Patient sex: F
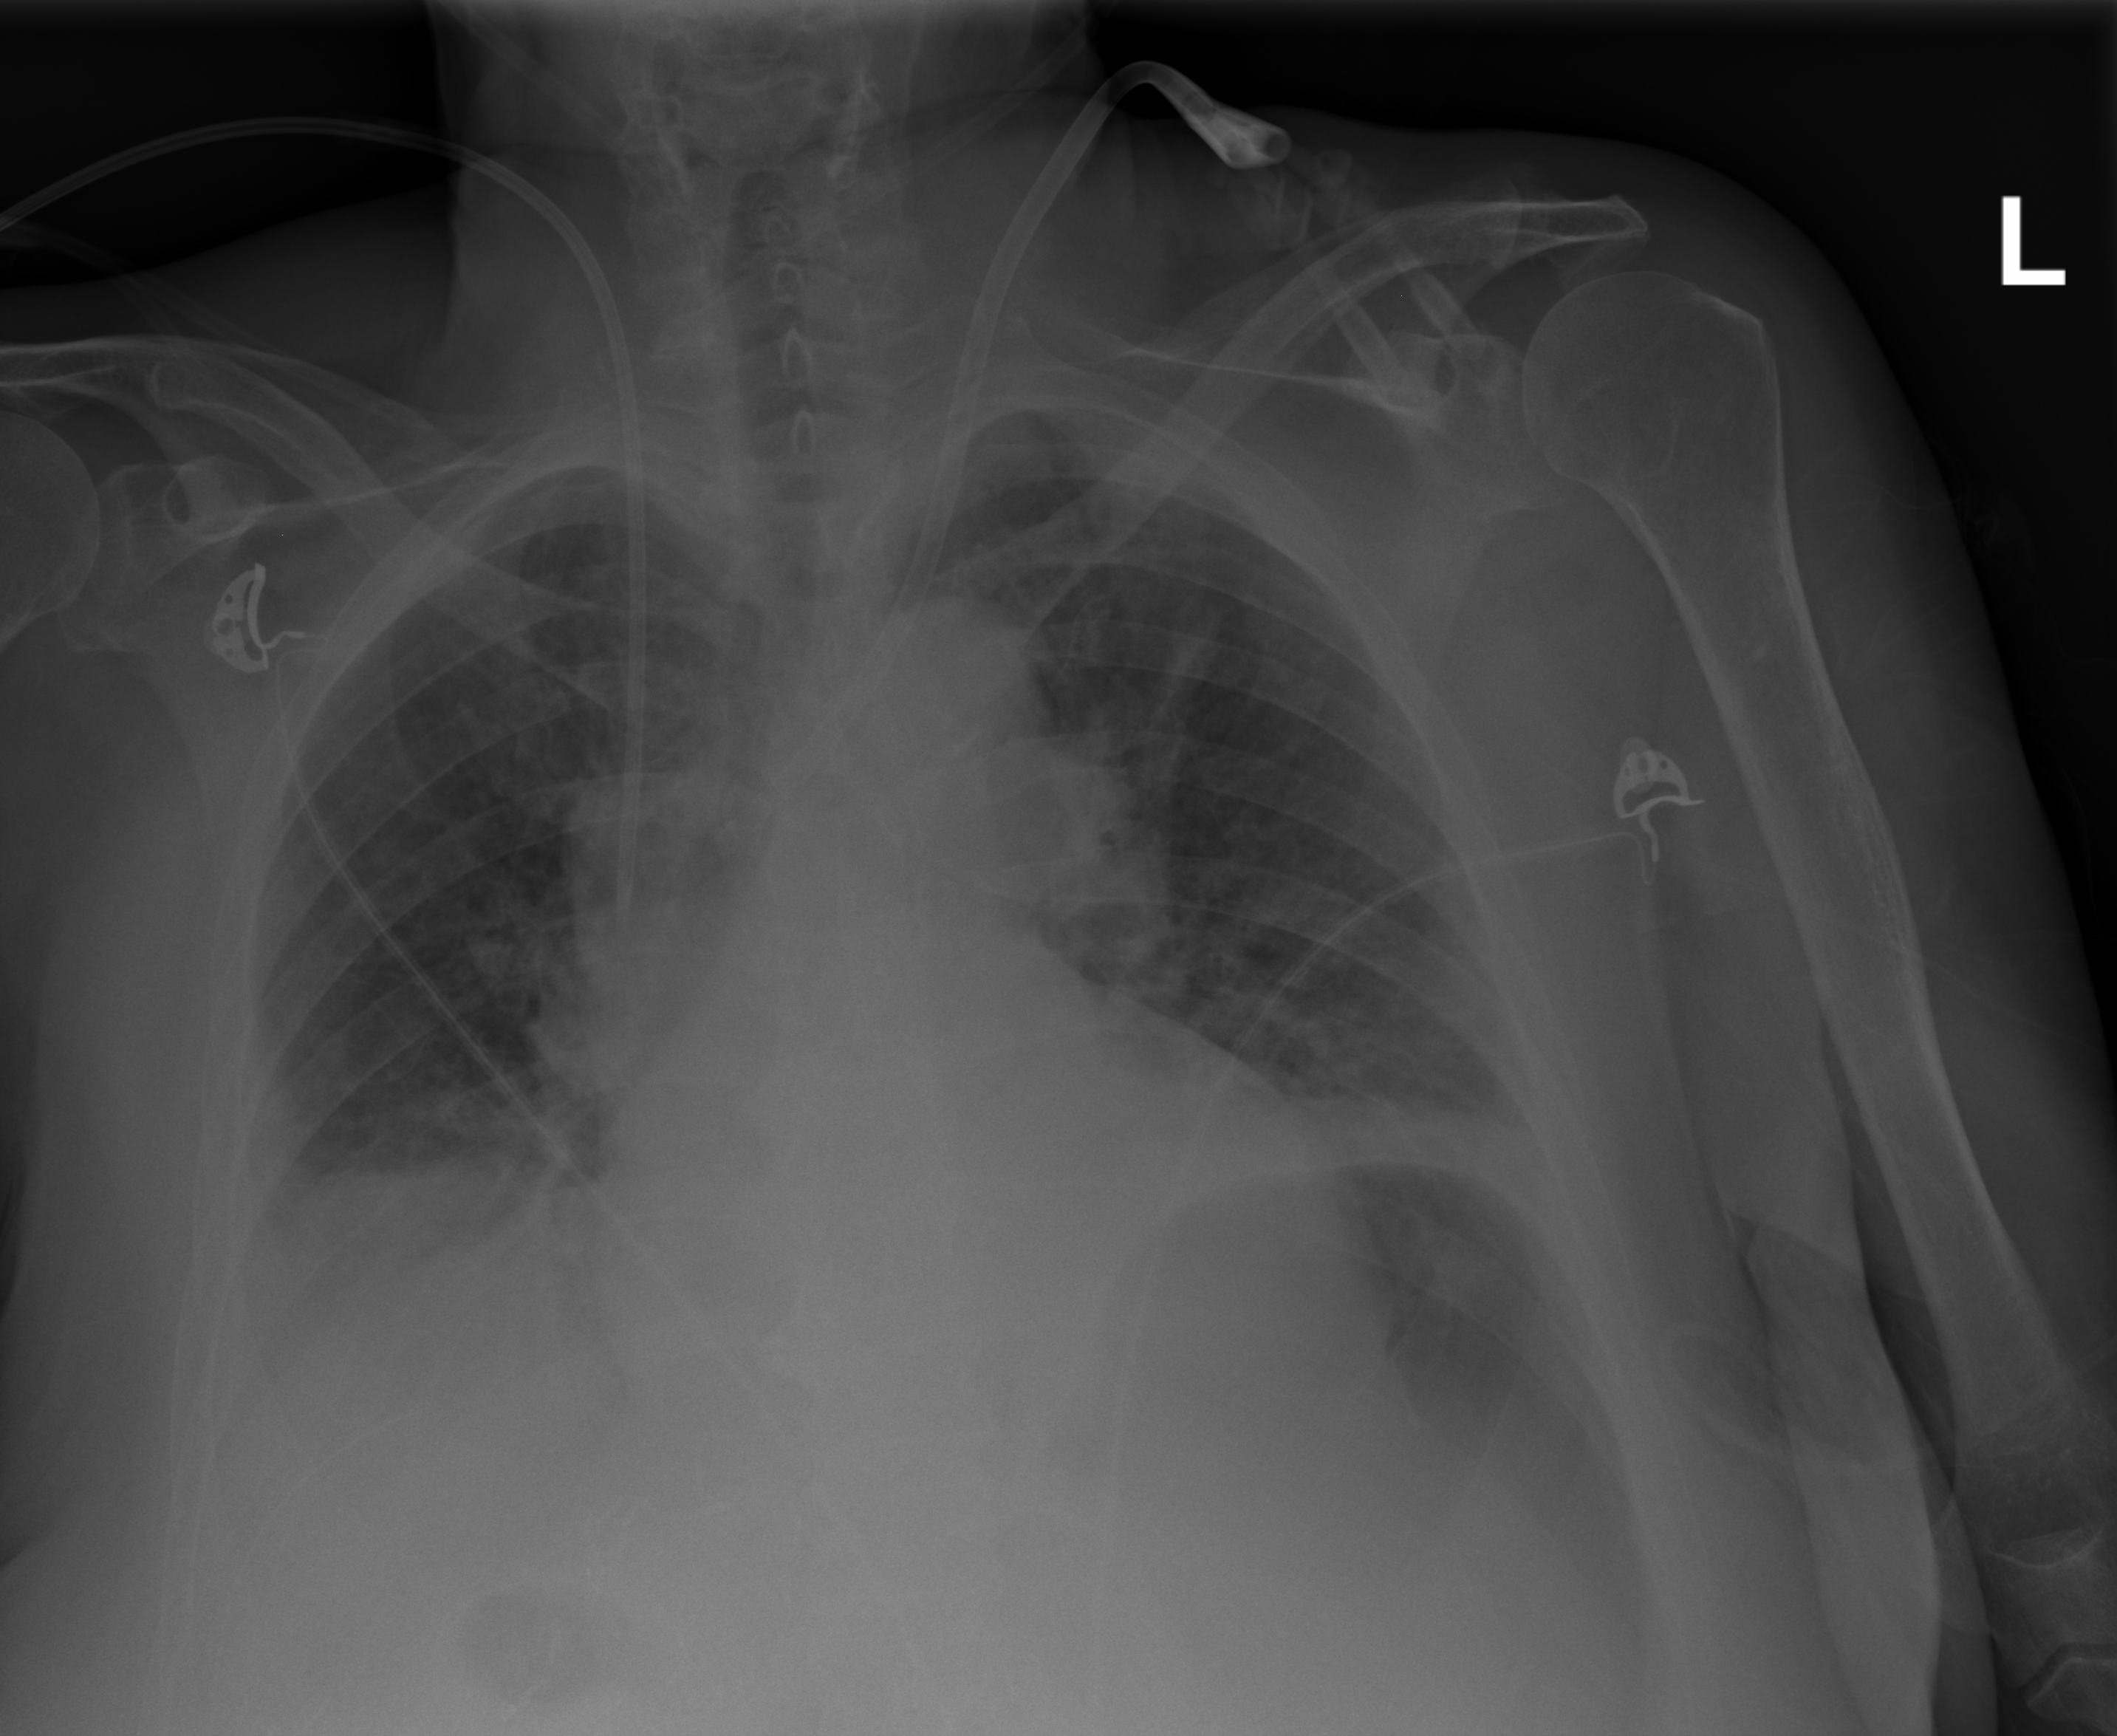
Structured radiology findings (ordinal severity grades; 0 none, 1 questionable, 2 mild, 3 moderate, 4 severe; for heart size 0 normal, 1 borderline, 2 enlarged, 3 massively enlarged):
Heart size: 1
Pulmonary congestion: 2
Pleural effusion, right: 2
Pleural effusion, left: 2
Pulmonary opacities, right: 0
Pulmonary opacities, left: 0
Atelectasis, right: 2
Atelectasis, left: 2